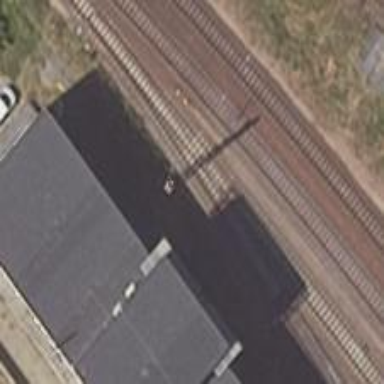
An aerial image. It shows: Railway signal.